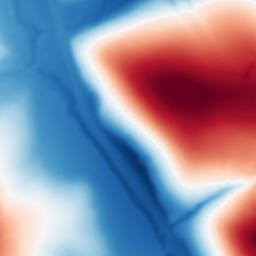
Category: multiscale
Decomposition family: dog_multiscale
Decomposition parameters: sigma_ratio: 2
n_scales: 6
base_sigma: 2
Upsampling method: cubic_mitchell
Upsampling parameters: scale: 4
Upsampling scale: 4